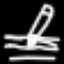
Label: pencil